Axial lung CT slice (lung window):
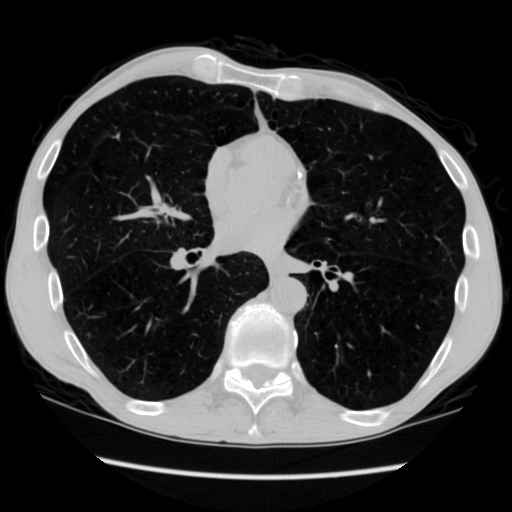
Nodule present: no